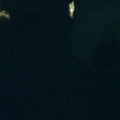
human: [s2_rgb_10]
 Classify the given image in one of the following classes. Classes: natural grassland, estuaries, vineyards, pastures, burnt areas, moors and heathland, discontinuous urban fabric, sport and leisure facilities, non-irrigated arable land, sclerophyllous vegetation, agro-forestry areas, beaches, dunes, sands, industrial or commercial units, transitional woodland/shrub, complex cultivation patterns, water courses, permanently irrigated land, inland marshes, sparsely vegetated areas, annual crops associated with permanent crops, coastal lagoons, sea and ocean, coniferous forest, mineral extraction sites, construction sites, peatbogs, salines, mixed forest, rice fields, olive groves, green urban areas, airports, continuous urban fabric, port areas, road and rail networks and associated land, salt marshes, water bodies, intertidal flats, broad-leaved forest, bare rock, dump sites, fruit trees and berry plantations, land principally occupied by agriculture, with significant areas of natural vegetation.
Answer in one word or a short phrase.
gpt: sea and ocean